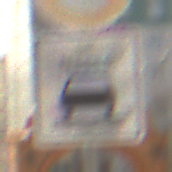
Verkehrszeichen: BeiNaesse
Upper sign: Geschwindigkeit100
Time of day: MorningAfternoon
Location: Outdoor (Urban)
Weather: PartlyCloudy
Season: NotSpecified
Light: Natural